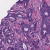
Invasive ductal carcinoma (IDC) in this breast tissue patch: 0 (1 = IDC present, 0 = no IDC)